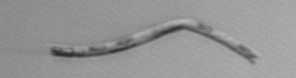
Label: Eucampia_morphytype1